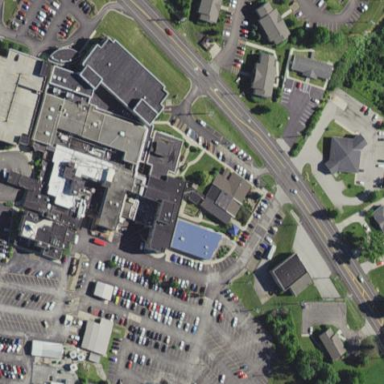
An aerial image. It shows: Hospital providing healthcare services.